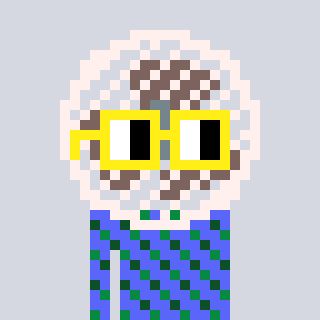
a pixel art character with square yellow glasses, a fan-shaped head and a purple-colored body on a cool background